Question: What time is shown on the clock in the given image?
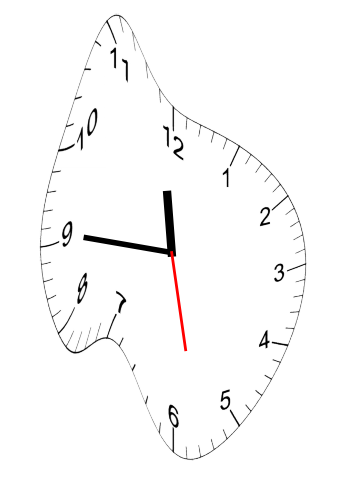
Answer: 11:45:28